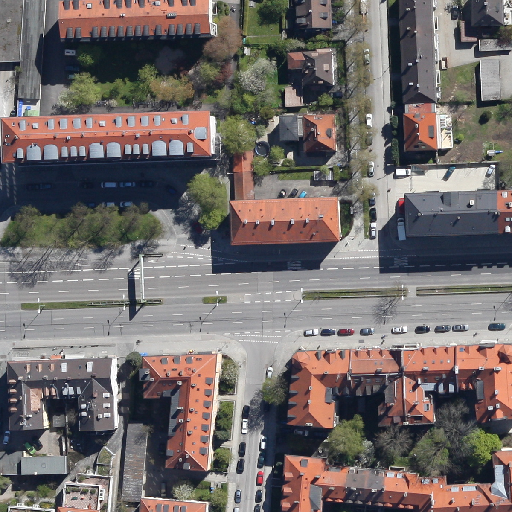
Referring expression: road